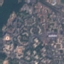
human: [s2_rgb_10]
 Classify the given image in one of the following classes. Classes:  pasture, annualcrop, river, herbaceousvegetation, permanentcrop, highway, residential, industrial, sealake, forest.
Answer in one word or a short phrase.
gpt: Residential